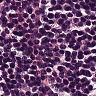
Metastatic tissue present: no